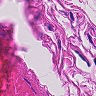
Metastatic tissue present: no